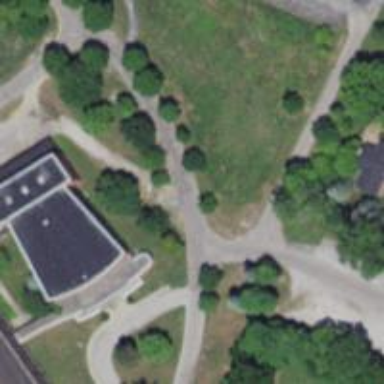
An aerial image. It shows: Driveway leading to service road.